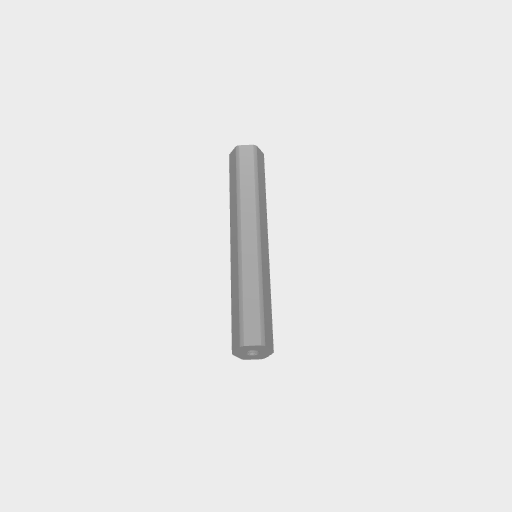
Part: Shaft12ROD72